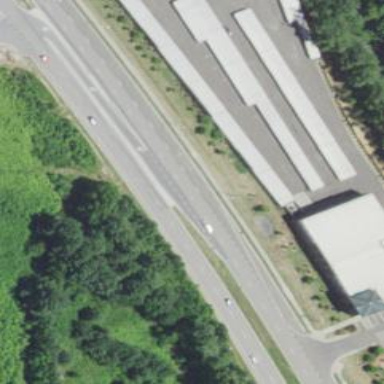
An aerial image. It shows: Building used for storage rental.